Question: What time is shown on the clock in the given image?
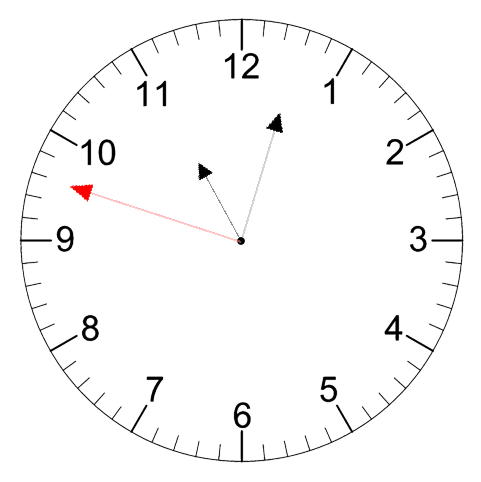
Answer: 11:02:48